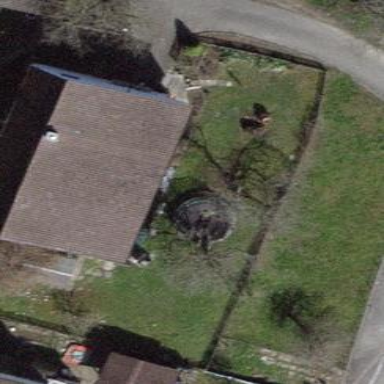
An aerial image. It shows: Detached building with gabled roof.